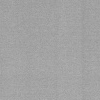
Atmospheric dust classification: dusty